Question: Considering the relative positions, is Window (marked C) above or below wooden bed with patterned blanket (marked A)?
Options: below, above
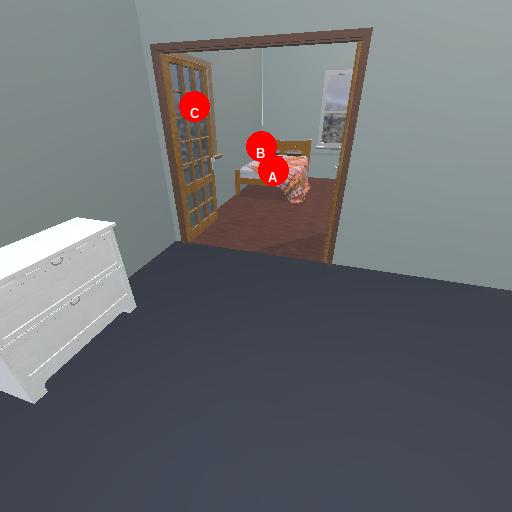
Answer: below